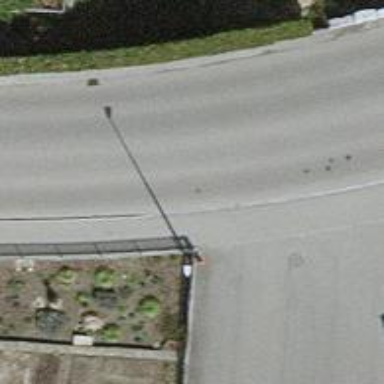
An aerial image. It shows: Tertiary road with asphalt surface.